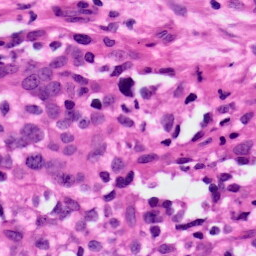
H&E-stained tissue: Ovarian